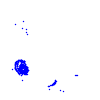
Particle: electron